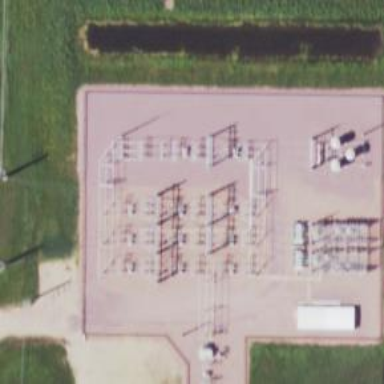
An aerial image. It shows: Switch used for power control.